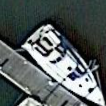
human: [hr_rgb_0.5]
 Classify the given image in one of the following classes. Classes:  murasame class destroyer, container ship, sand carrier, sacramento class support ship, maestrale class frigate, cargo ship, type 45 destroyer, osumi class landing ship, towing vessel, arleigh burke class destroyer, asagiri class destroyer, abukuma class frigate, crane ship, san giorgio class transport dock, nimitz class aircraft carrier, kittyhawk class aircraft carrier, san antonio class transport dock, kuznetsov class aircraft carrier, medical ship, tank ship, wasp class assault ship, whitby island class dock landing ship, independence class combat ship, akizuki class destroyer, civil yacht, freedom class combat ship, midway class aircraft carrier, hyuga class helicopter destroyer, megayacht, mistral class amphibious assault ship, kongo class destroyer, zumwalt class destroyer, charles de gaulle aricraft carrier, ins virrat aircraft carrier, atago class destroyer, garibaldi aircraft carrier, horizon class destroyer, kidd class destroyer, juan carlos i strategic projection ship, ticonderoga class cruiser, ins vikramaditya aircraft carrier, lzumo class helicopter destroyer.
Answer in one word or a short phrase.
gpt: Civil yacht